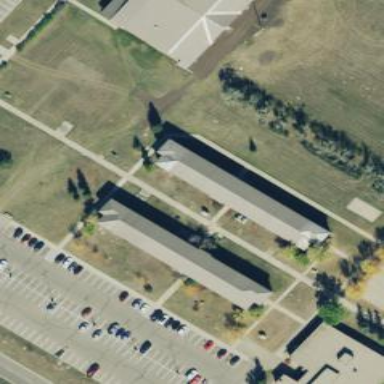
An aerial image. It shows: Dormitory building.